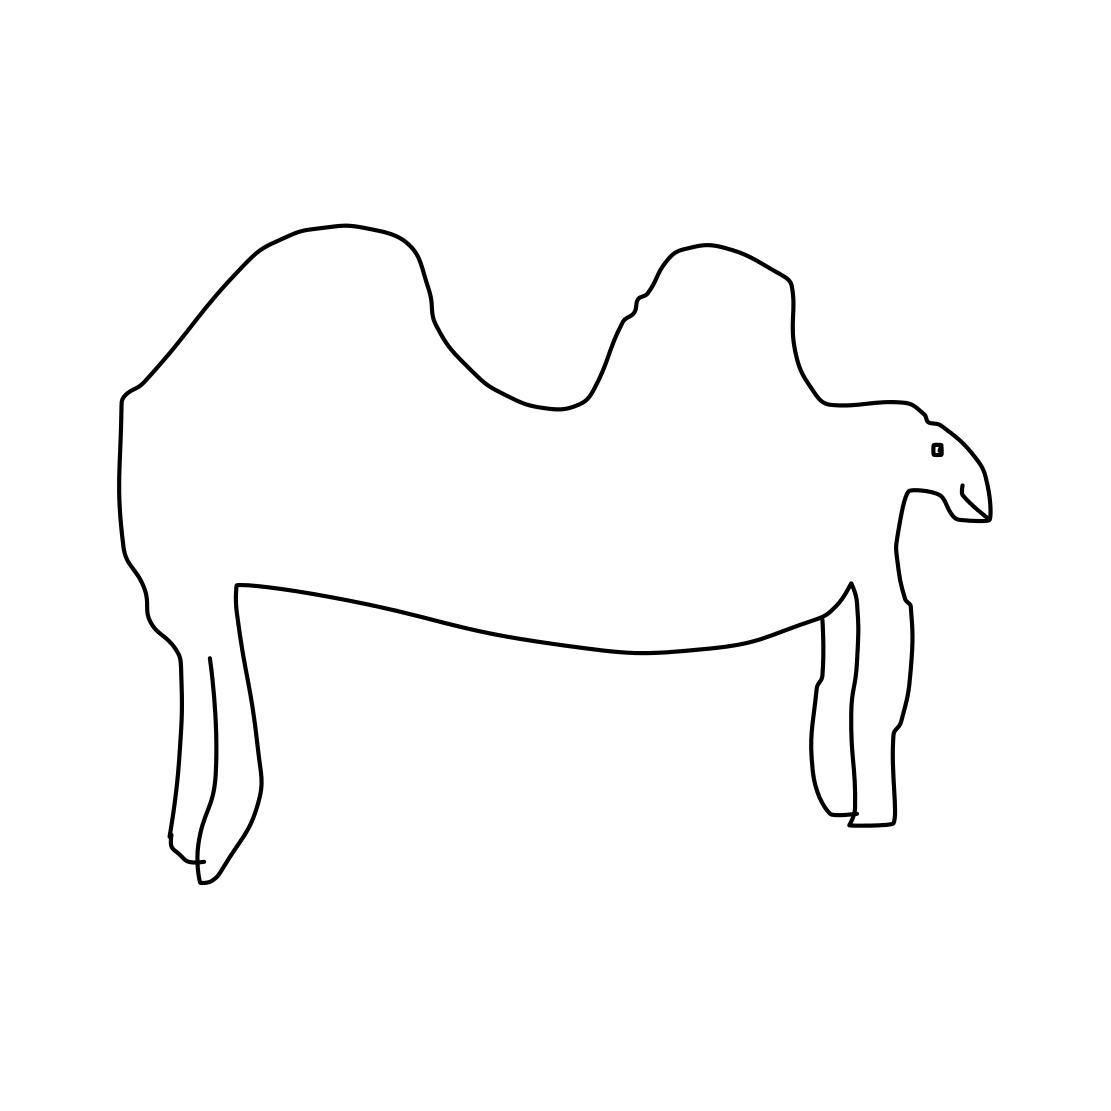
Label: camel